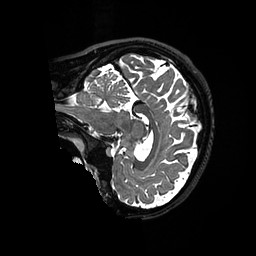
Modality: T2w
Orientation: sagittal
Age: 22
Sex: female
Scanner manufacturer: ge
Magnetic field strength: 3 T
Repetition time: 3.202 s
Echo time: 0.06609 s